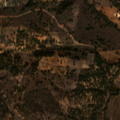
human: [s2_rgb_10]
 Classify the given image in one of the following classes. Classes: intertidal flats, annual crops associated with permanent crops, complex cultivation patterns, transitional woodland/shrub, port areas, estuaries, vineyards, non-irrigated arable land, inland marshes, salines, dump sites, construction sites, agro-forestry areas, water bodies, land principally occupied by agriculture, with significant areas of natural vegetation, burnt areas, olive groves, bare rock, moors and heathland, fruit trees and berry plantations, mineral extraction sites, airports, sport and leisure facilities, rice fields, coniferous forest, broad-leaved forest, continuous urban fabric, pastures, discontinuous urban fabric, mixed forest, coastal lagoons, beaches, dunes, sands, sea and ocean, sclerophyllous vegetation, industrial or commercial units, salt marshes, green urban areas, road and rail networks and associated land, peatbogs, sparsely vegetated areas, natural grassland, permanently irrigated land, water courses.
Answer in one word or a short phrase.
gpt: non-irrigated arable land, agro-forestry areas, broad-leaved forest